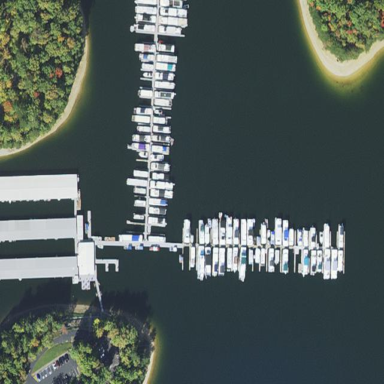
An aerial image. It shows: Marina on leisure land.